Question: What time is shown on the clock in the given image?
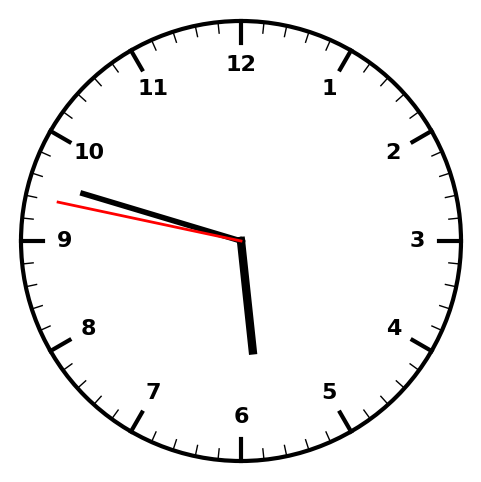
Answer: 05:47:47